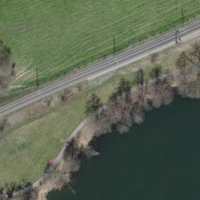
EUNIS habitat code: 25
Species observed at this site:
Corylus avellana
Aythya ferina